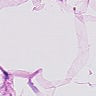
Metastatic tissue present: no